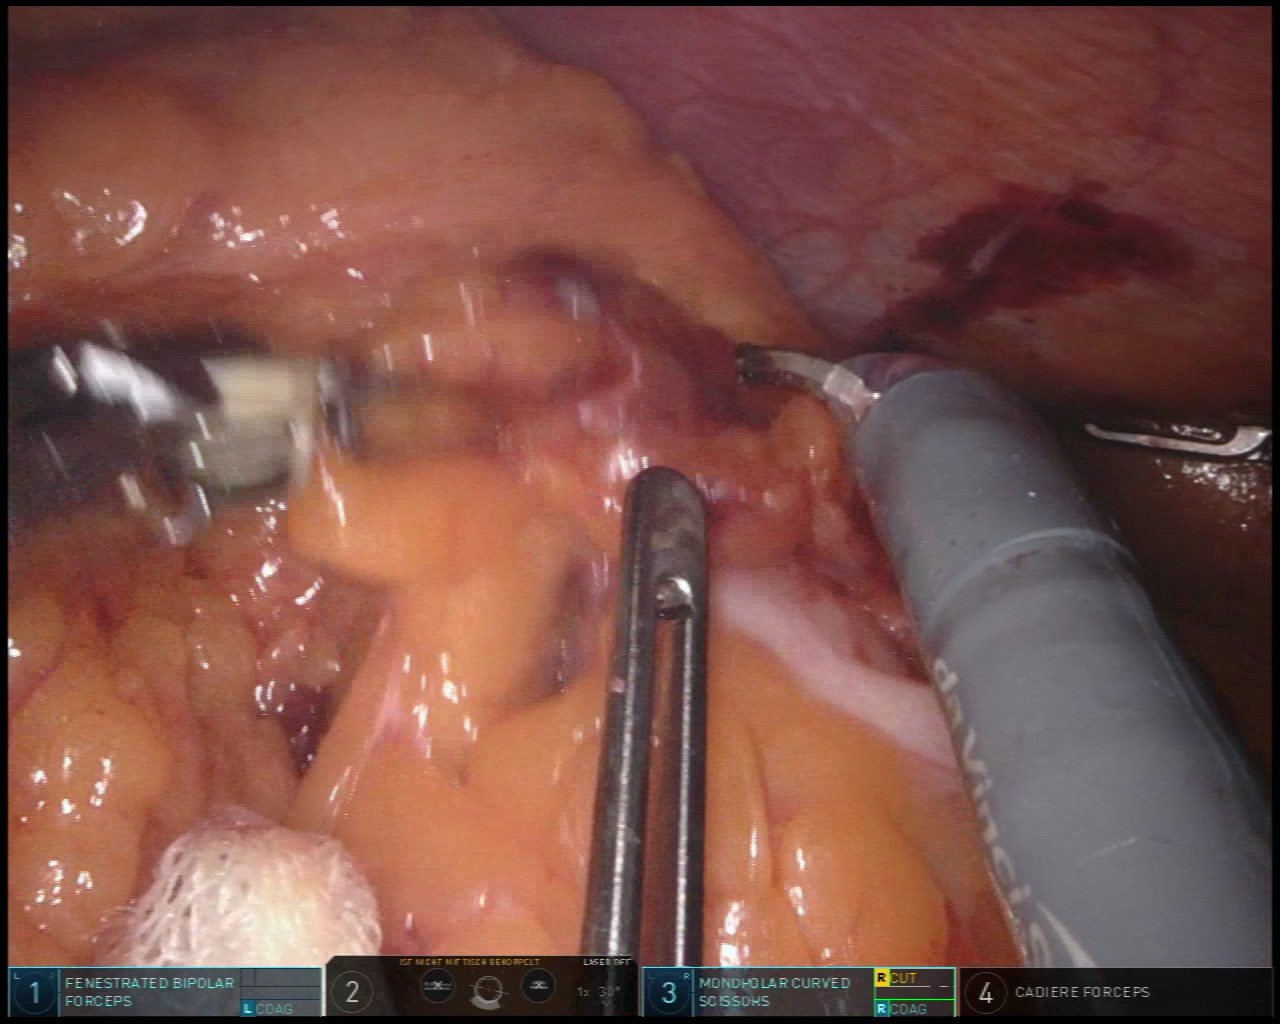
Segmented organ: colon
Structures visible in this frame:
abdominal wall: yes
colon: yes
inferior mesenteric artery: no
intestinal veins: no
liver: no
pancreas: no
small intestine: no
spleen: no
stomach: no
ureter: no
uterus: no
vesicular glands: no